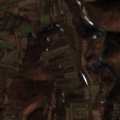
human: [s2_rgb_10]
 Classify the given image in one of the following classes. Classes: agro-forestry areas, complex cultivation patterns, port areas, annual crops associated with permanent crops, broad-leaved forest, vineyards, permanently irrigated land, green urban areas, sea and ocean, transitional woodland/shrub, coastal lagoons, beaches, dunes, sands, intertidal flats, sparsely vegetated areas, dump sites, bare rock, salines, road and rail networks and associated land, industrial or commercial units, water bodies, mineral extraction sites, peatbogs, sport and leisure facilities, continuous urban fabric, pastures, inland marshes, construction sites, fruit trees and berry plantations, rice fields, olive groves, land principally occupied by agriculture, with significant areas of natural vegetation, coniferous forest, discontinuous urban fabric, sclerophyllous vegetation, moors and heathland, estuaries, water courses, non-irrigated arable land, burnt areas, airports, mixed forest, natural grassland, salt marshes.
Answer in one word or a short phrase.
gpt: complex cultivation patterns, broad-leaved forest